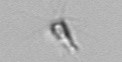
Label: Calciopappus